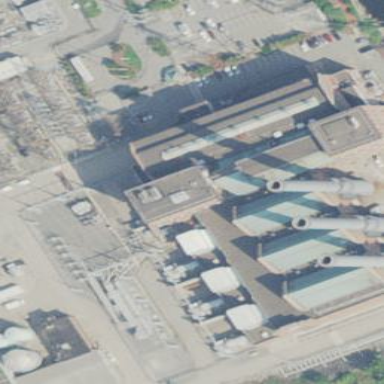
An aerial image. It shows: Industrial area with power plant.